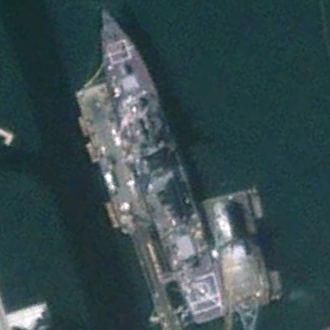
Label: destroyer